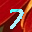
Label: 7